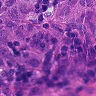
Metastatic tissue present: yes